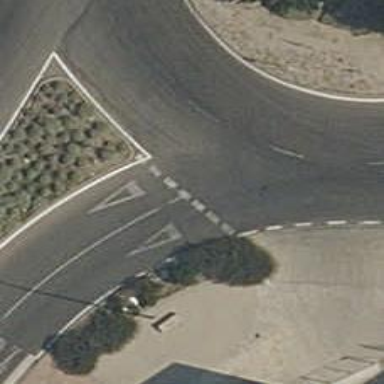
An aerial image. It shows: Secondary road around roundabout.